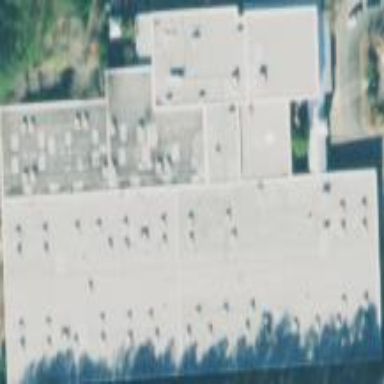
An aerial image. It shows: School building.